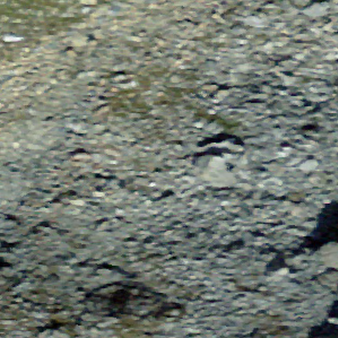
Label: other